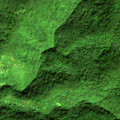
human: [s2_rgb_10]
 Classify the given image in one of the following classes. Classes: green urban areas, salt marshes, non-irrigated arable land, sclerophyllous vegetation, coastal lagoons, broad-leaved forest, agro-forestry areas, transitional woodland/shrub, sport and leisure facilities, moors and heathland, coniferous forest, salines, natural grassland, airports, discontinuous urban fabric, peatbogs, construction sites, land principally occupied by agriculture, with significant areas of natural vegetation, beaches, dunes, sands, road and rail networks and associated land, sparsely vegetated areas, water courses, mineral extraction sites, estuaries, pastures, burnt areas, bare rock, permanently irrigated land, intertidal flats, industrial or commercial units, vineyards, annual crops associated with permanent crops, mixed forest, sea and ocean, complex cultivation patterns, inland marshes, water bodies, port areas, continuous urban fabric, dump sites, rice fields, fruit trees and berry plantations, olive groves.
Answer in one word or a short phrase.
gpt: broad-leaved forest